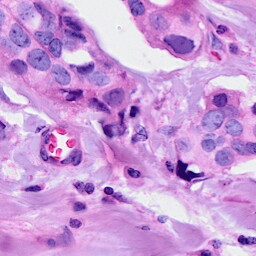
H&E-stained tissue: Breast